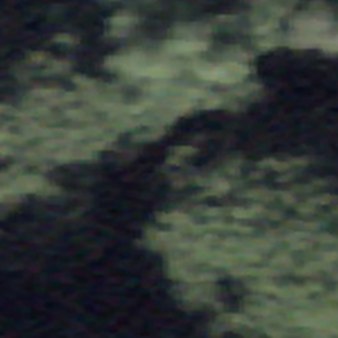
Label: other